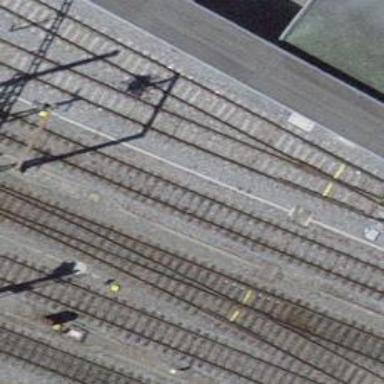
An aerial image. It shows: Railway siding with one electrified track and contact line for powering the train.